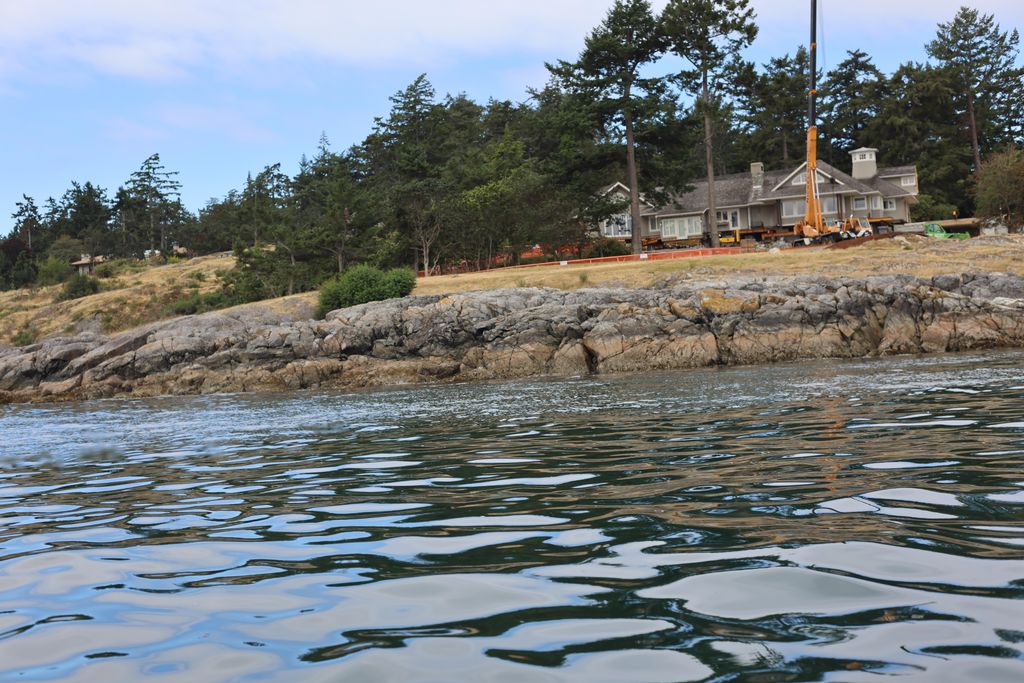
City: victoria